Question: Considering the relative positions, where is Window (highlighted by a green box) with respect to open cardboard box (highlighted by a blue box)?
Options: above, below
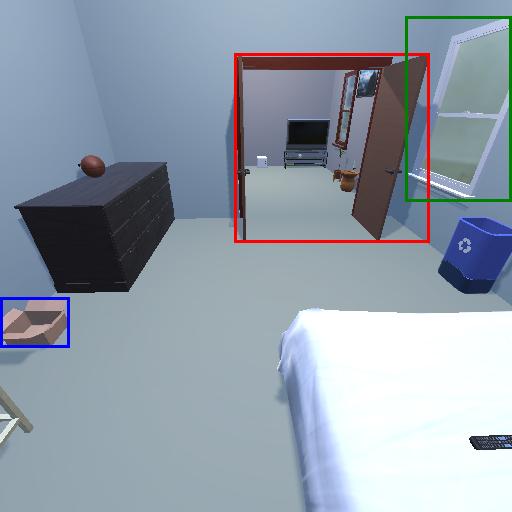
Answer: above